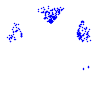
Particle: kaon